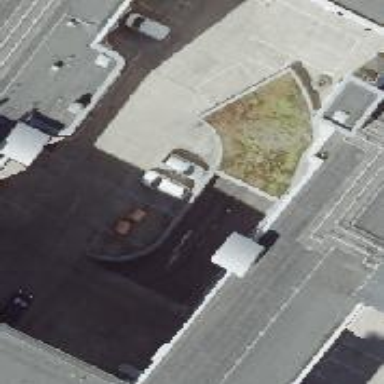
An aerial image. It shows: Parking entrance.